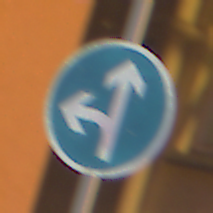
Verkehrszeichen: VorgeschriebeneFahrtrichtungGeradeausOderLinks
Umgebung: Outdoor, Urban
Tageszeit: Night
Wetter: Clear
Licht: Artificial
Jahreszeit: NotSpecified
Kontrast: HighContrast